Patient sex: M
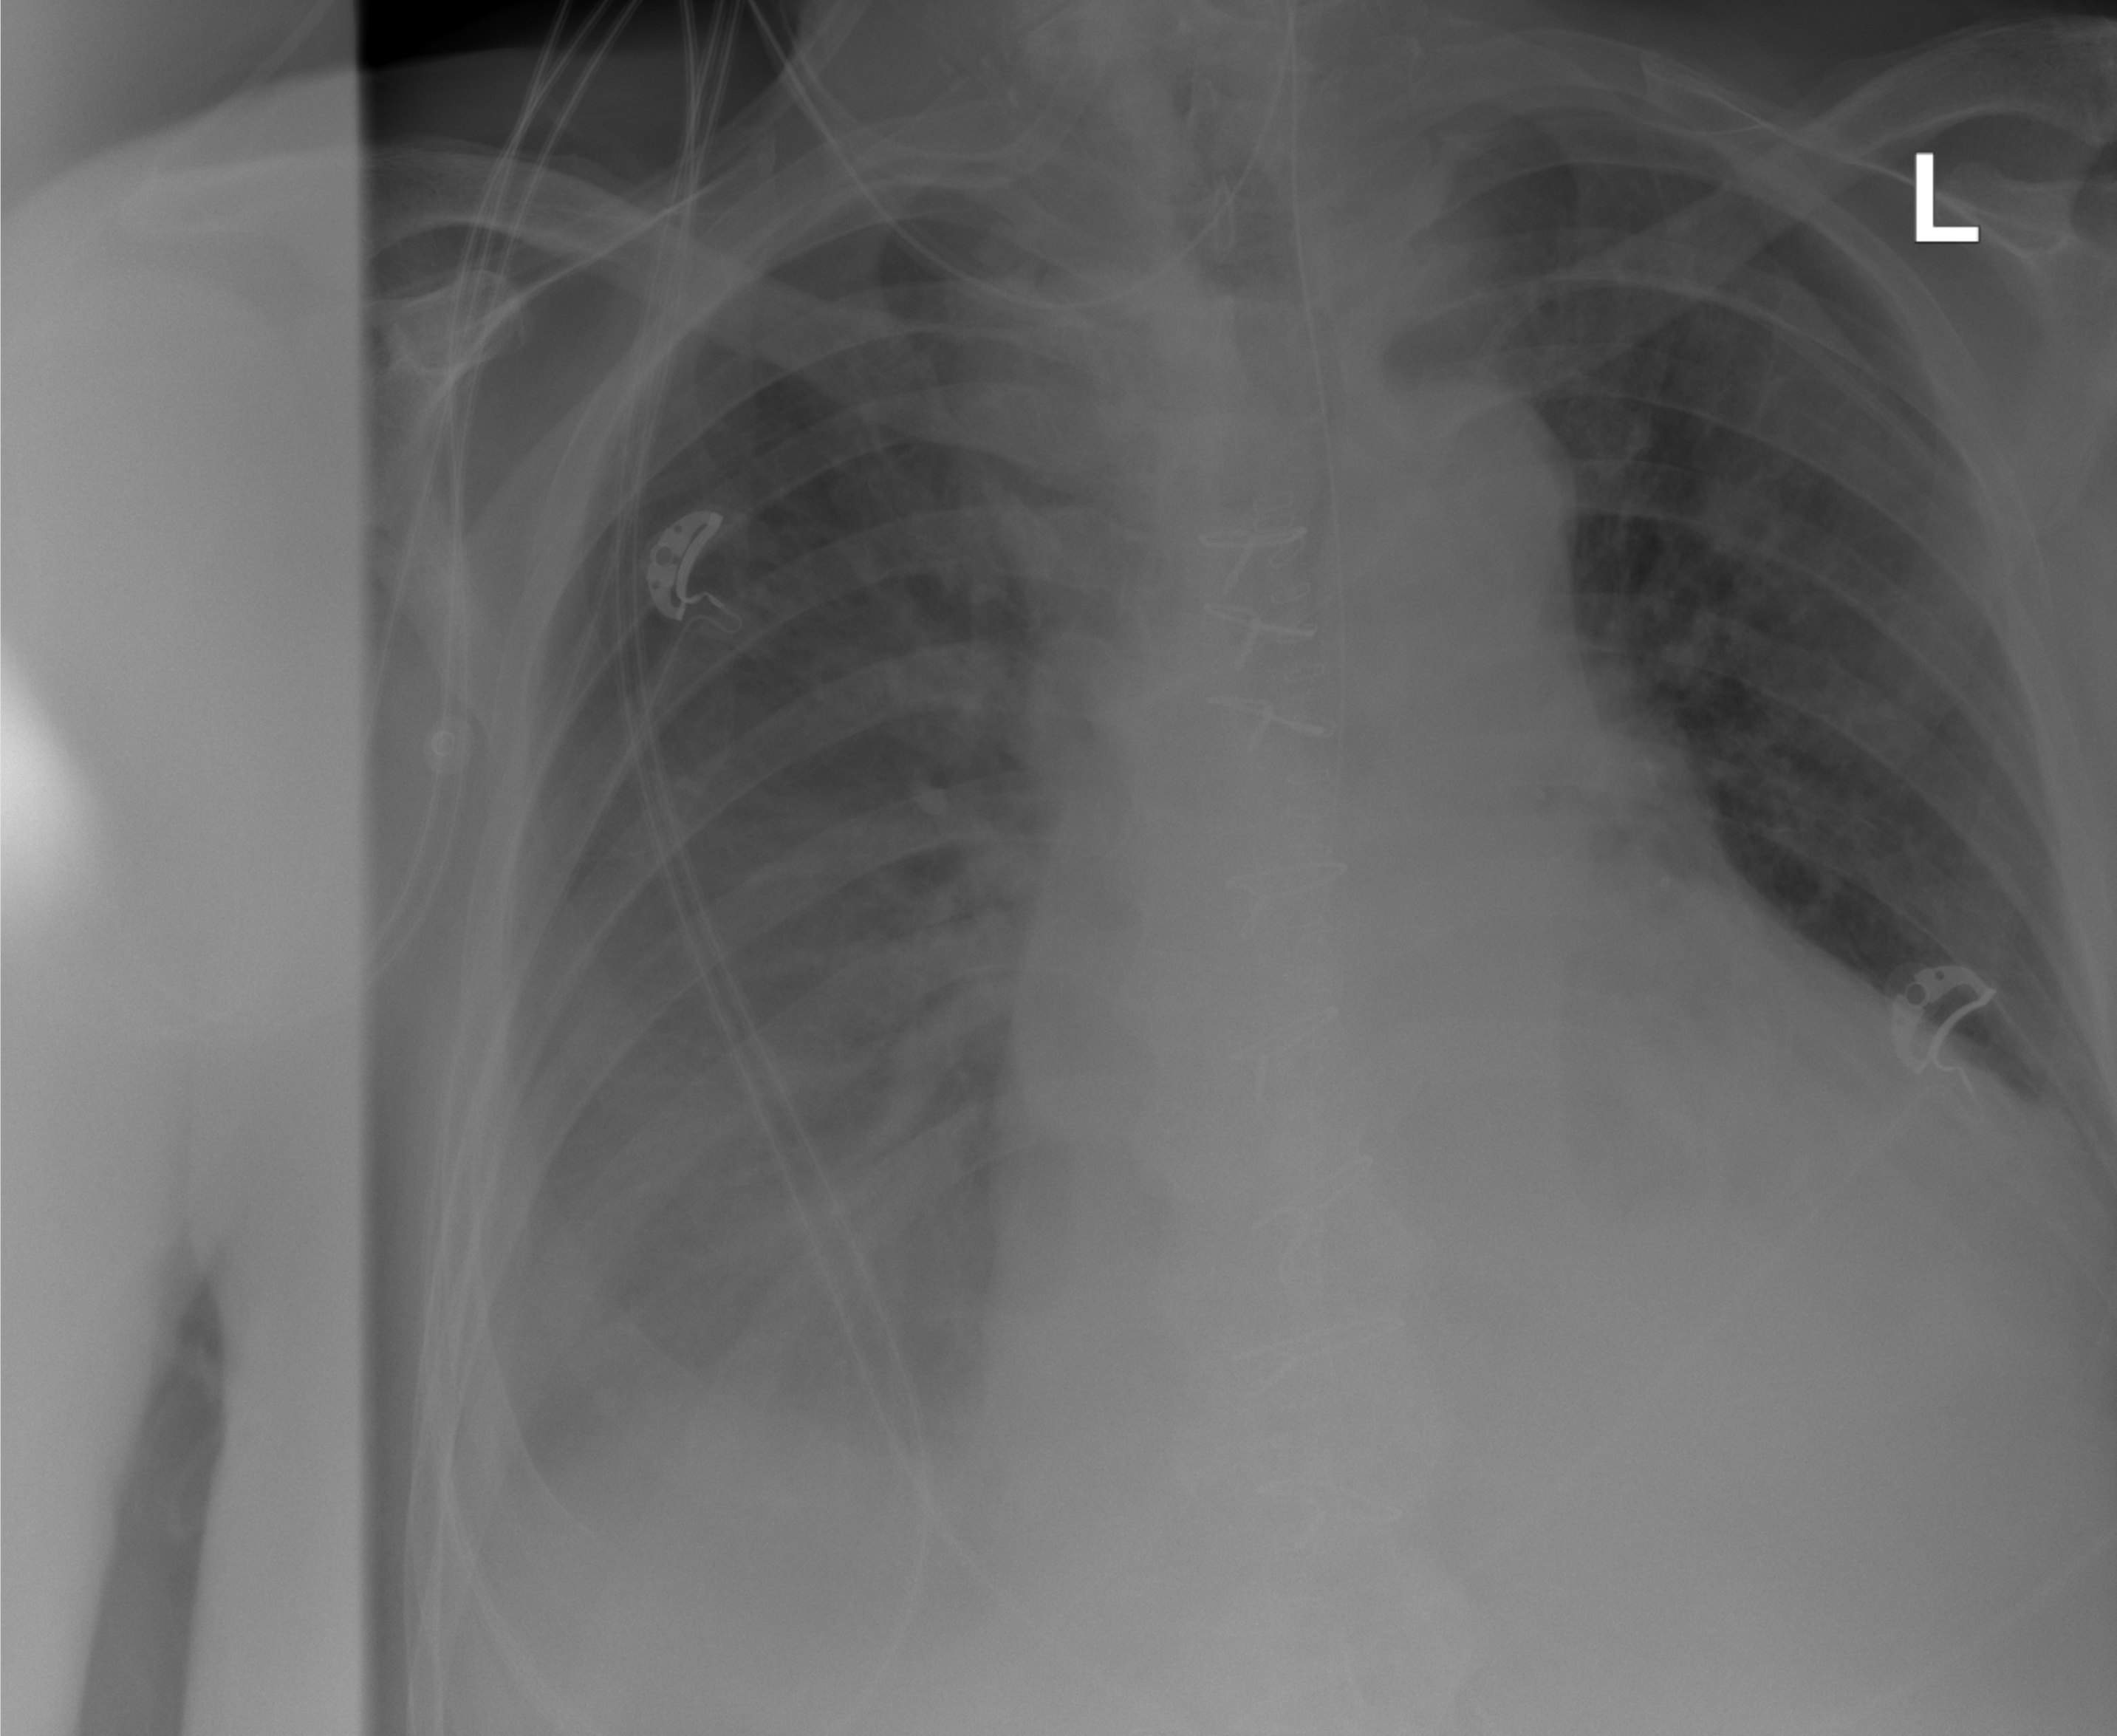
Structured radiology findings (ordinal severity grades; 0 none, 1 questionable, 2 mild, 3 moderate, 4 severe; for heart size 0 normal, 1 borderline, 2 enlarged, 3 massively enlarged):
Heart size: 3
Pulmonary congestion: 2
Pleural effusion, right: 2
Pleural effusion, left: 0
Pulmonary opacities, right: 0
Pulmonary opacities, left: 0
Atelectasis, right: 0
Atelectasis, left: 0